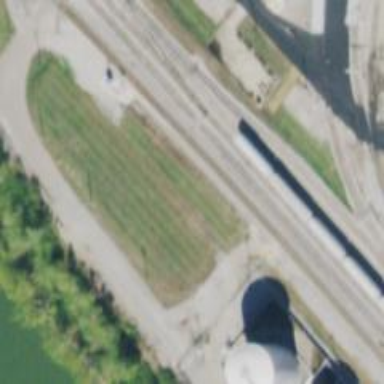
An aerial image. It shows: Railway siding with rails.